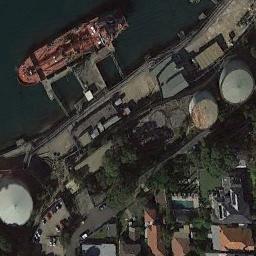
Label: ship